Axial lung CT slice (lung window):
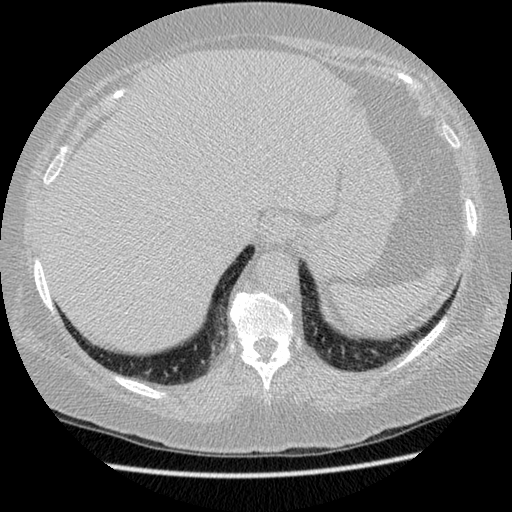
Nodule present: no